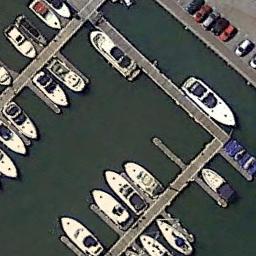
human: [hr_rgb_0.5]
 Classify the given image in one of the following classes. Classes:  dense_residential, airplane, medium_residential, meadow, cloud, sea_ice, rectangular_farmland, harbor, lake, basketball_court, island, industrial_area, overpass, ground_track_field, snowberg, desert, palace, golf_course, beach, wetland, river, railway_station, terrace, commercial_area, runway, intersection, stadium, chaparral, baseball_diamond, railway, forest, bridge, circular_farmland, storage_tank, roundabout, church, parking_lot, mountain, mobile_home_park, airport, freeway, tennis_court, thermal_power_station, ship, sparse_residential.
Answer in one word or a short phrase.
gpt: harbor